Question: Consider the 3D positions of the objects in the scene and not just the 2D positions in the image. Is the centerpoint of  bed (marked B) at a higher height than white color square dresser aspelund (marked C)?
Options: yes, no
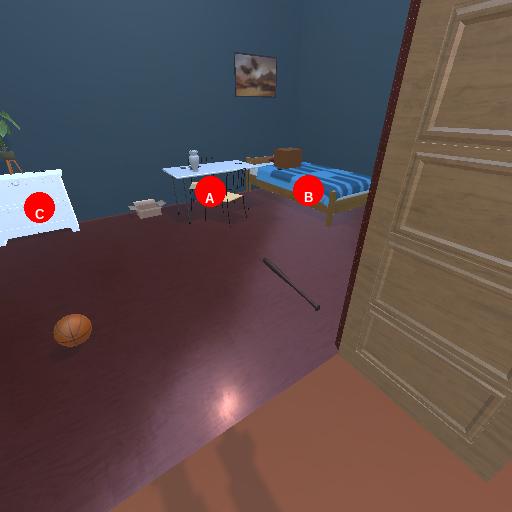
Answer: yes